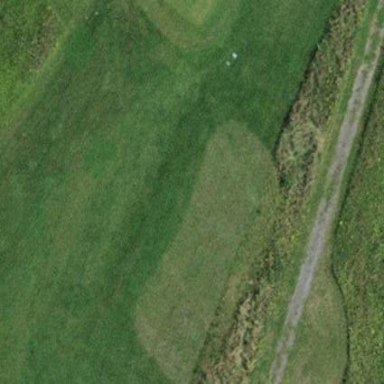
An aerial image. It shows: Grassy area designated as golf tee.